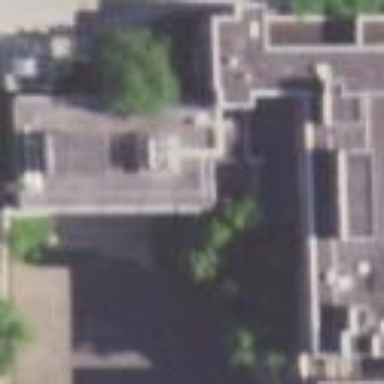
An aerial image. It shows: University building.